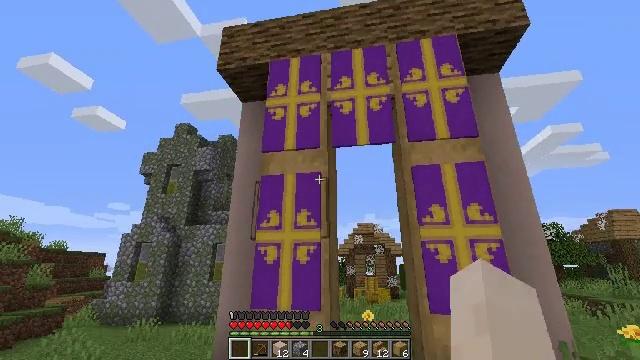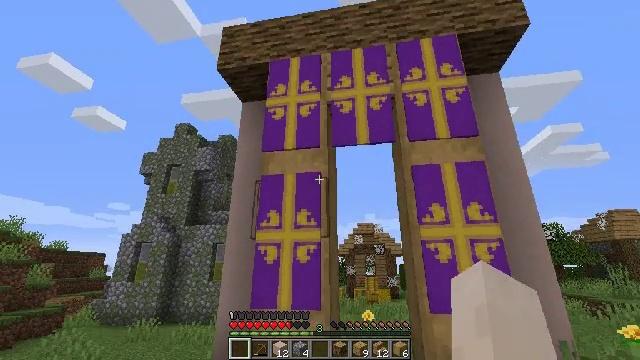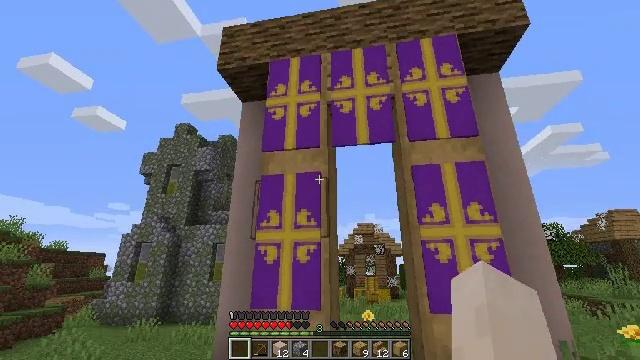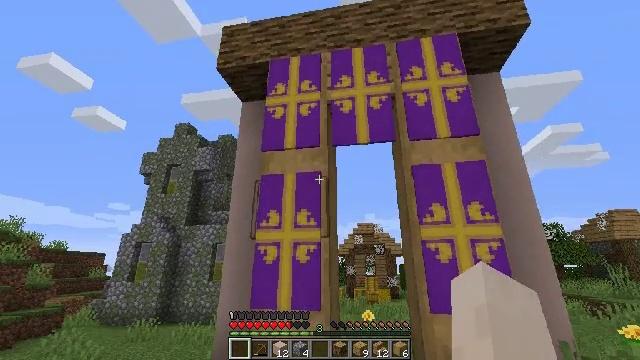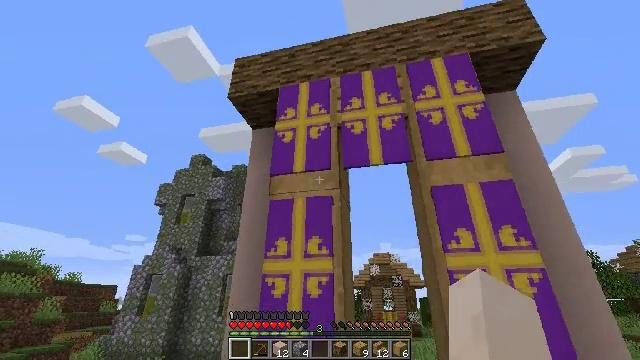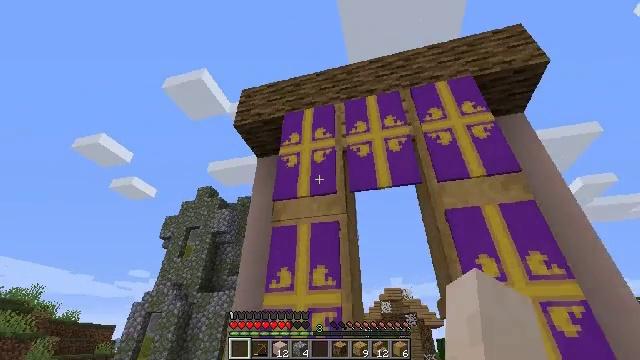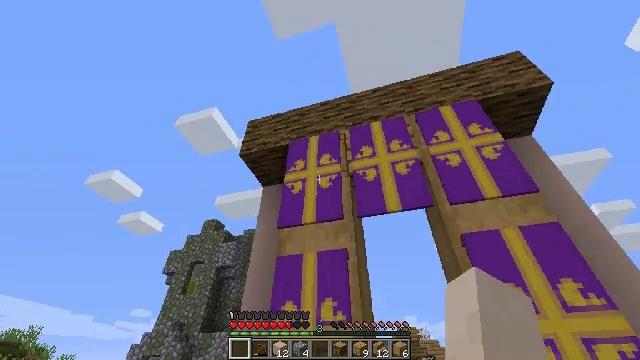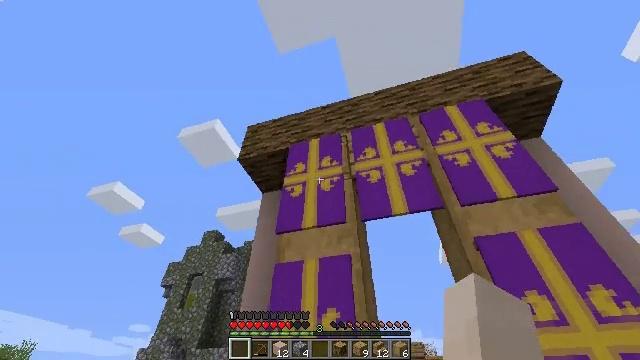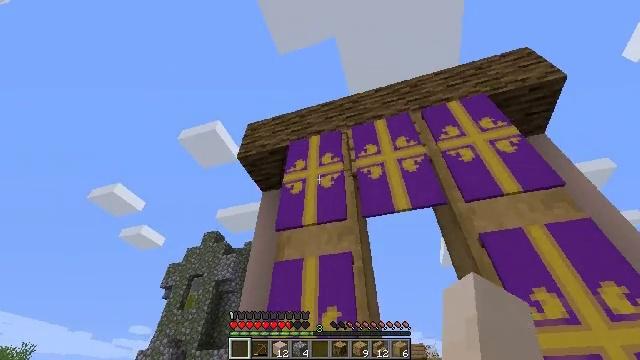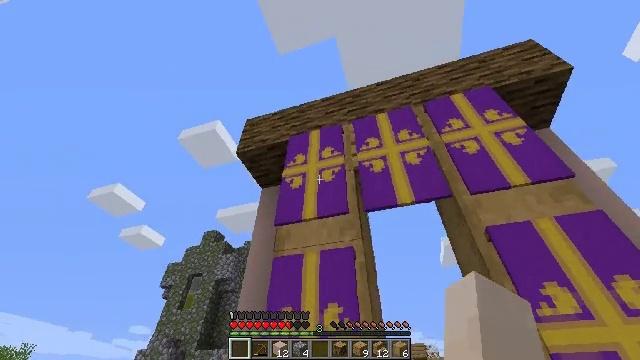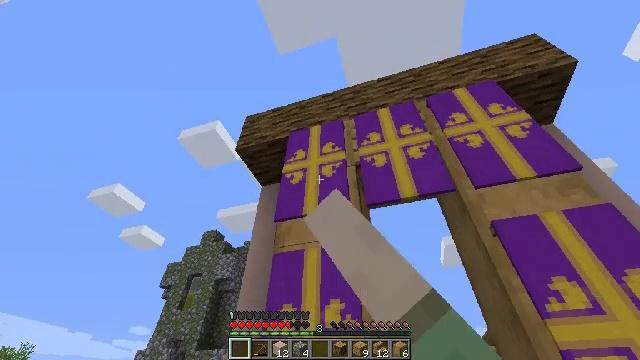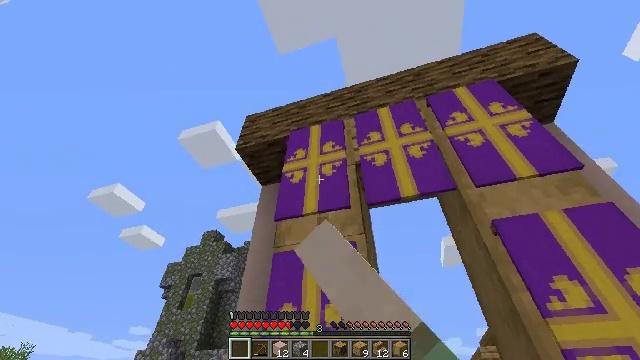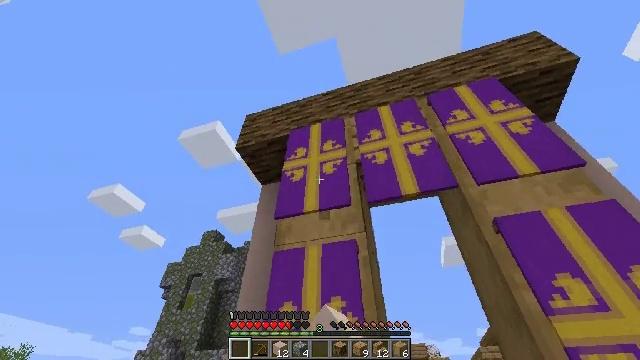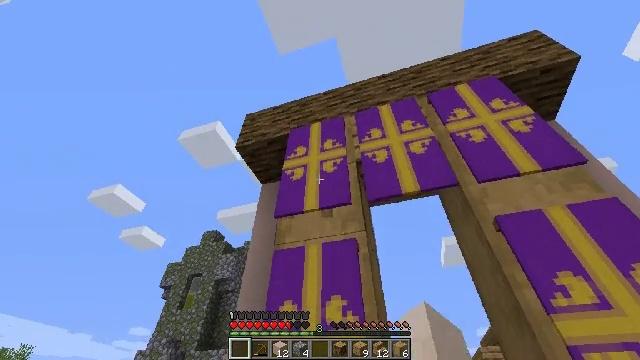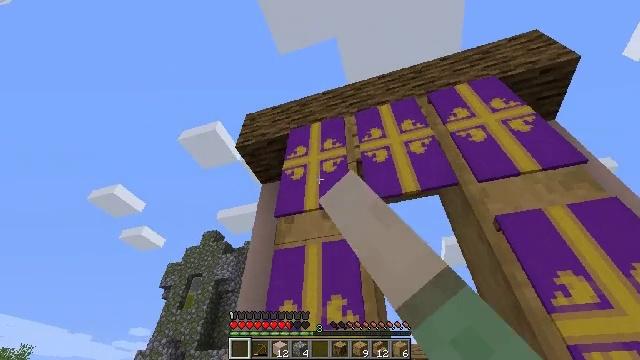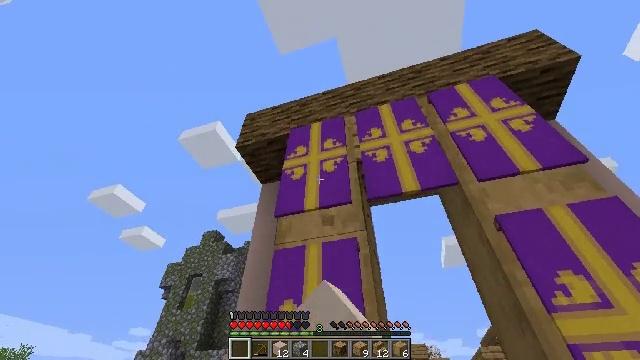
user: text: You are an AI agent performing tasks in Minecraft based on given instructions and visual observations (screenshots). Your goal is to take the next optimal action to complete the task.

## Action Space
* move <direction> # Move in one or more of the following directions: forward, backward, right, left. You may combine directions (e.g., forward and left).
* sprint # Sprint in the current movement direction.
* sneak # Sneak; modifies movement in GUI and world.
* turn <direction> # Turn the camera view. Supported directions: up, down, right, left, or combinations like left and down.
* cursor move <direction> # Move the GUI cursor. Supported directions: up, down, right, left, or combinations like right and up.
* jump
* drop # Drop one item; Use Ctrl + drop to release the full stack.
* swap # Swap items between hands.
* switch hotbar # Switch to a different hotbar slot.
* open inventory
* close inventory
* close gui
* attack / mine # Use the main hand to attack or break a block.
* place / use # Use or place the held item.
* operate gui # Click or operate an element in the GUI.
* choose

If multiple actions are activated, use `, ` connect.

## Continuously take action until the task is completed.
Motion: motion action
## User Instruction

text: Harvest the purple wall banner by hitting it.
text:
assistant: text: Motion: no_op
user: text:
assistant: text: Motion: no_op
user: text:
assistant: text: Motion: move forward
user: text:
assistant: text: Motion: move forward, turn left and up
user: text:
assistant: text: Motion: move forward, turn left and up
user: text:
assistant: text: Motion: move forward, turn left and up
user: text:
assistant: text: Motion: move forward, turn up
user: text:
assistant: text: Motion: no_op
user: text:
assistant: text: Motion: attack / mine
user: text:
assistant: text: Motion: attack / mine
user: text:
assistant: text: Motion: attack / mine
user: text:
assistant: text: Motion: attack / mine
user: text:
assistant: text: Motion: attack / mine
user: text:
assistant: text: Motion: attack / mine
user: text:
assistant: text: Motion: attack / mine
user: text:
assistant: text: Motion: attack / mine
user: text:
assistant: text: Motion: attack / mine
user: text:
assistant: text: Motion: no_op
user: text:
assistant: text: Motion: turn right and down
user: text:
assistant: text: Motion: turn right and down
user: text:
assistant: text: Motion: turn right
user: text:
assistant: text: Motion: turn right and up
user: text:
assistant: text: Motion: turn right and up
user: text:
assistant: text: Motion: no_op
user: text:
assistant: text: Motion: no_op
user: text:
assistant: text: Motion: no_op
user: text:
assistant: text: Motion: turn left
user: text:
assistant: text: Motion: turn left
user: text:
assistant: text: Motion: turn left
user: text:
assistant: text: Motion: no_op